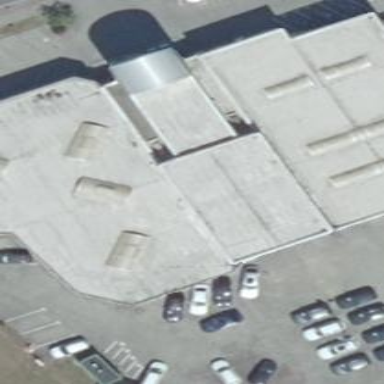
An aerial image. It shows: Commercial building housing car shop.